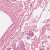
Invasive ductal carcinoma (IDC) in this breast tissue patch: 0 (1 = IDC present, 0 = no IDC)